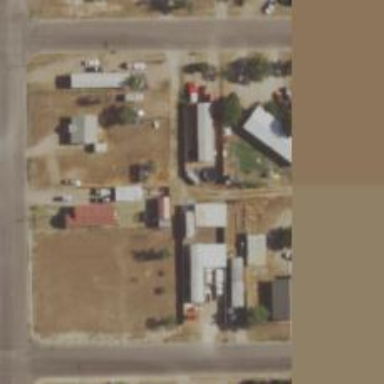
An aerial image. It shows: Alley classified as service road.